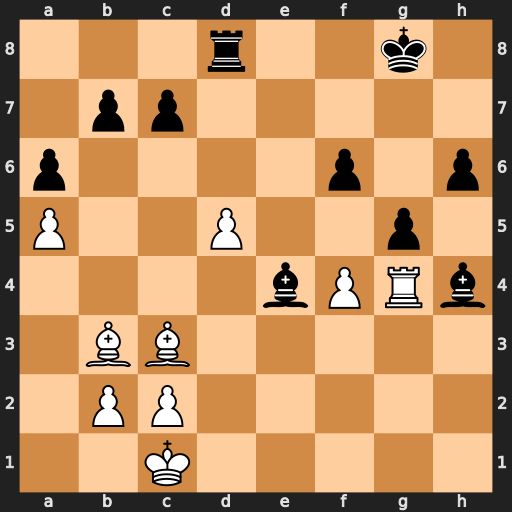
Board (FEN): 3r2k1/1pp5/p4p1p/P2P2p1/4bPRb/1BB5/1PP5/2K5
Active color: w
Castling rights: -
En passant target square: -
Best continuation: Bxf6 Rd6 fxg5